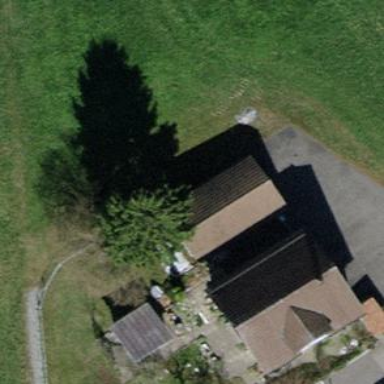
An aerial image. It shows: Garage.